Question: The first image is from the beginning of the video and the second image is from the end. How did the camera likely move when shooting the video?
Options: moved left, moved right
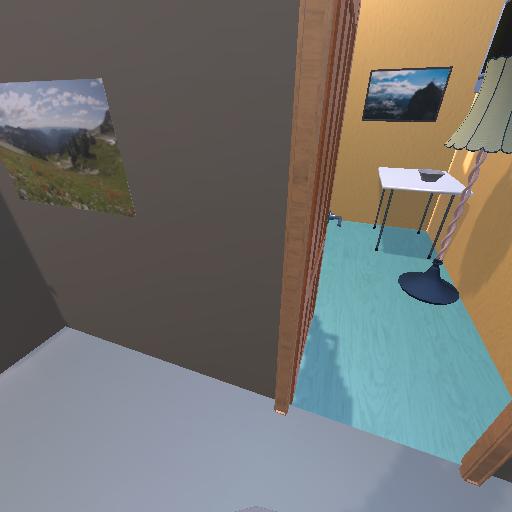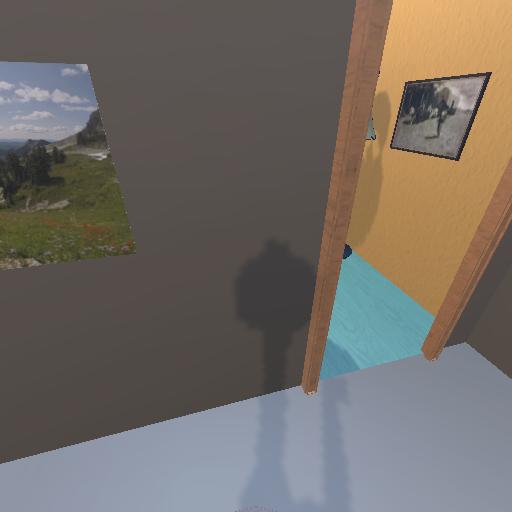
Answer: moved left